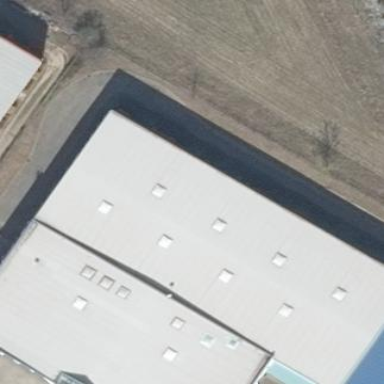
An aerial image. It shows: Commercial building.